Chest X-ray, AP view. Patient: 56 years old, sex F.
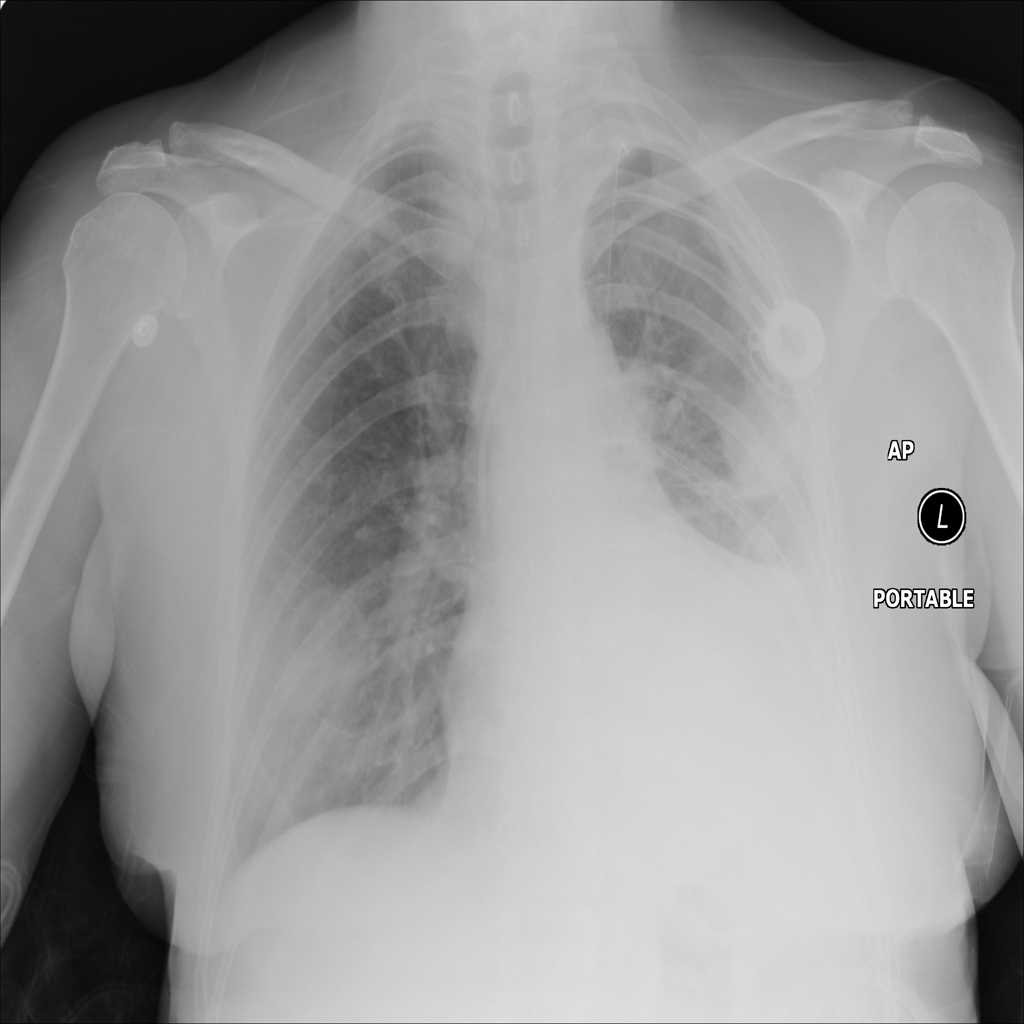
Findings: Atelectasis, Consolidation, Effusion, Nodule, Pneumothorax